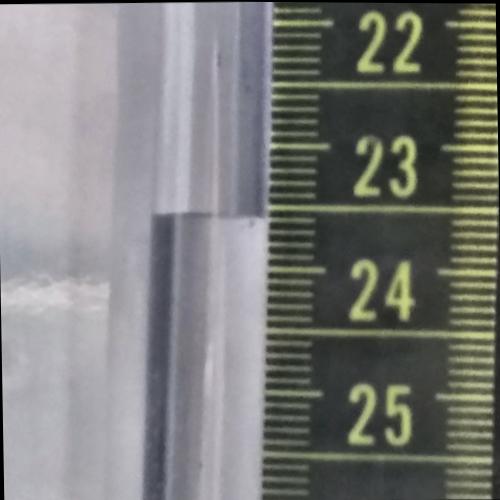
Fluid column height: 23.6 cm